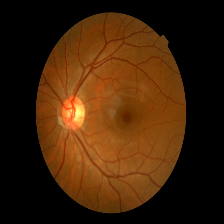
Diabetic retinopathy grade: Mild